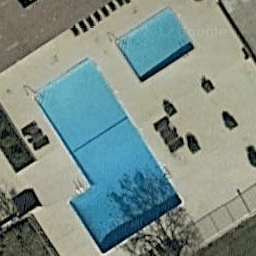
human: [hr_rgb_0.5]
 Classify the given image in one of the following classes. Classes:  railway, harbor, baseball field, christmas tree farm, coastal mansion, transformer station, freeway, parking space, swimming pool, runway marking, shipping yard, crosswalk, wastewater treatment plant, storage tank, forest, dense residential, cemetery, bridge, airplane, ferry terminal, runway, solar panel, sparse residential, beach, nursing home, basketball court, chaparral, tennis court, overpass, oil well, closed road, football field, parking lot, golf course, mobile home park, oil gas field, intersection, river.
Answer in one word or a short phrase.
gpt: swimming pool